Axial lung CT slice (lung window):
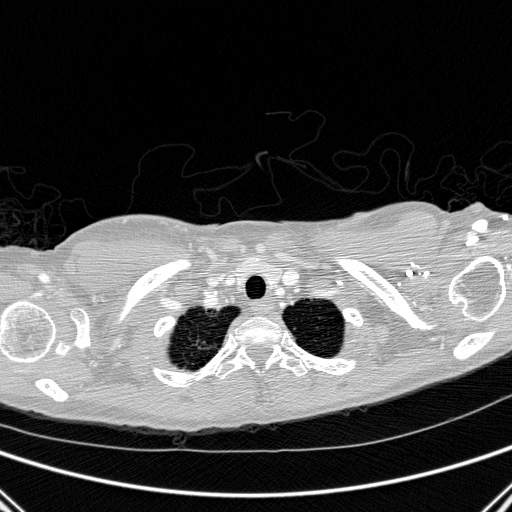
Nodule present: no